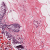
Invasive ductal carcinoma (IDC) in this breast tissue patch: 0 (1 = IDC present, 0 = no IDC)